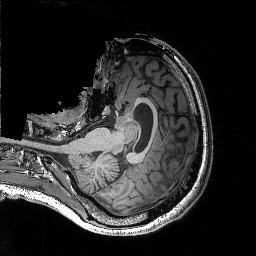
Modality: T1w
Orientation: axial
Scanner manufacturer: siemens
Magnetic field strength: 3 T
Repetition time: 2.25 s
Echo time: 0.00418 s